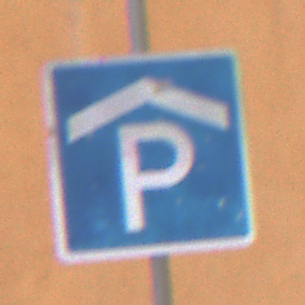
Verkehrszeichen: Parkhaus
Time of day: Midday
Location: Outdoor (Urban)
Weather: Overcast
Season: NotSpecified
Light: Natural